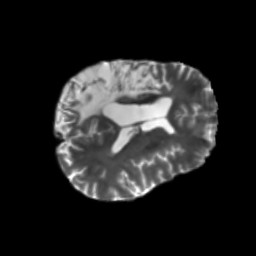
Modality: T2w
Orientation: axial
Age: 43
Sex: male
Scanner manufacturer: siemens
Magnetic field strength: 3 T
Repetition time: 5.47 s
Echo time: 0.0854 s